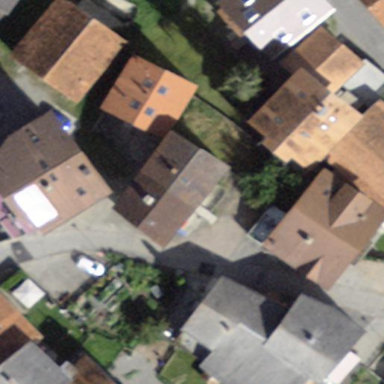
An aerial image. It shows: Simple and straightforward house.